Current action and preconditions to check: trajectory_clear

Your task: For each precondition in the list above, predict whether it will hold at this action.

Consider the current scene as observed from the mobile robot's camera, and analyze the predicted future states of all dynamic agents (e.g., people, animals, vehicles, or any moving entities) within the NEXT SECOND.

IMPORTANT: Only answer "very likely" if you are absolutely certain—based on strong, clear evidence—that a dynamic agent will violate the precondition in the predicted future state. Do NOT answer "very likely" for unlikely, ambiguous, or low-probability risks.

Ask yourself for each precondition: Is there a high probability, with clear and convincing evidence, that the predicted future states of any dynamic agent will interfere with the predicted future state of the currently executing action within the NEXT SECOND, causing that precondition to fail?

Assess the risk level based on these predictions. Use "likely" or "very likely" if motions create a clear risk of interference.

Use "neutral" or "improbable" if agents are nearby but their predicted paths are clearly diverging or non-conflicting.

Failure Risk Categories: "very improbable", "improbable", "neutral", "likely", "very likely"

Answer Format: Output ONLY the probability_of_failure value from these categories: "very improbable", "improbable", "neutral", "likely", "very likely"

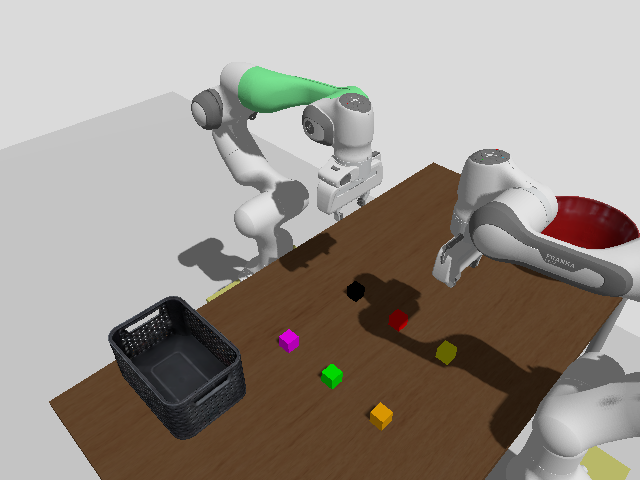

Answer: very improbable